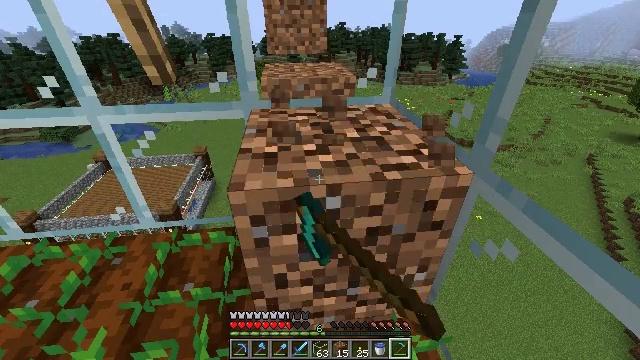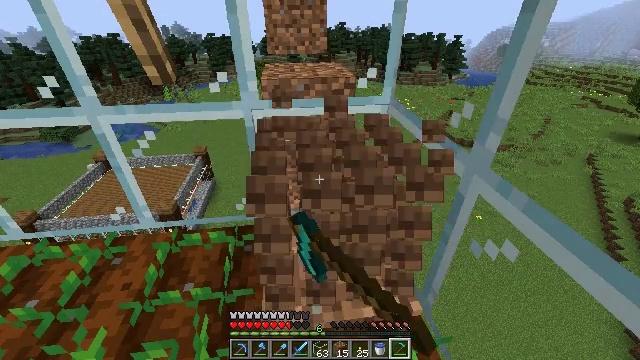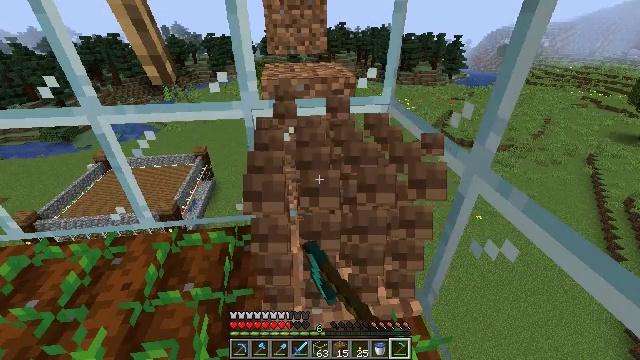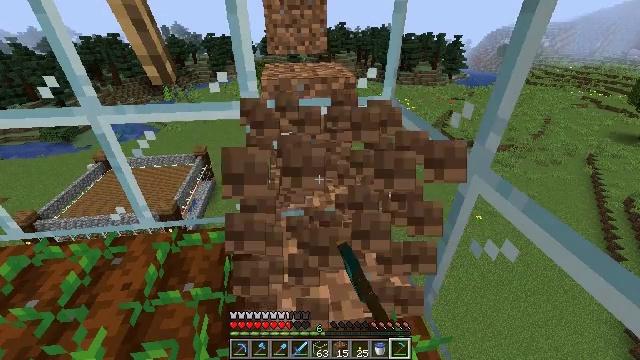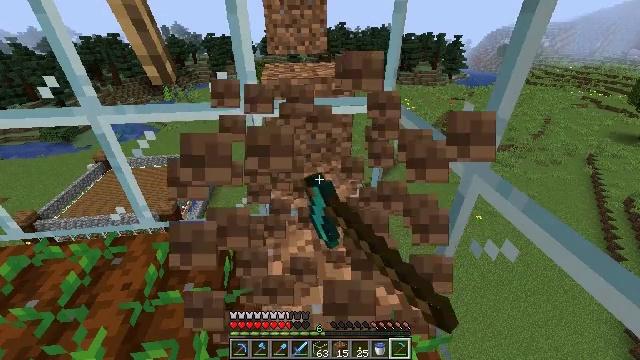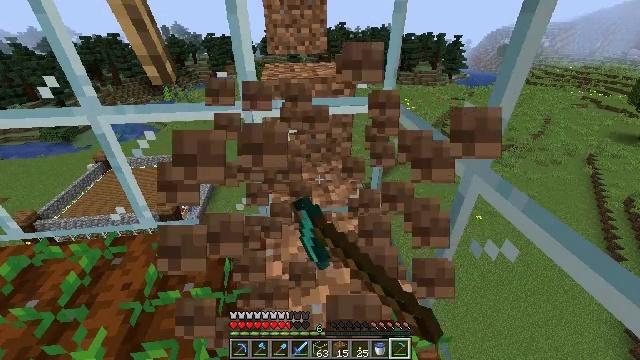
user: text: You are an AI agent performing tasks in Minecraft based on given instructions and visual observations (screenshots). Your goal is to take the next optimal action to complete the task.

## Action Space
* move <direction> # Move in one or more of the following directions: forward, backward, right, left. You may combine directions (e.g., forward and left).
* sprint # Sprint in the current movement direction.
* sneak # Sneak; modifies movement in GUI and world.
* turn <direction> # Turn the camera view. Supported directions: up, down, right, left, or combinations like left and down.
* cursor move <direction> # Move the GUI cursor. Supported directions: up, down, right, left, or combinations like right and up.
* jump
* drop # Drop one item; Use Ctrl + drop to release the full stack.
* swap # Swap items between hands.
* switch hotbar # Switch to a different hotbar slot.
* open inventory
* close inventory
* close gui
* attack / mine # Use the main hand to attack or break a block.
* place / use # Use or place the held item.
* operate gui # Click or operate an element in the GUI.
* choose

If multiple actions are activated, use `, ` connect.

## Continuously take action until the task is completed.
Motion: motion action
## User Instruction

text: Collect dirt by holding left button.
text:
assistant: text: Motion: attack / mine
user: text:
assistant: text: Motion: attack / mine
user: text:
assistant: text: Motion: attack / mine
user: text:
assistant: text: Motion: attack / mine
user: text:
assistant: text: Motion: attack / mine
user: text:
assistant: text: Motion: attack / mine